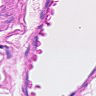
Metastatic tissue present: no